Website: lowes
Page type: customer-info-address
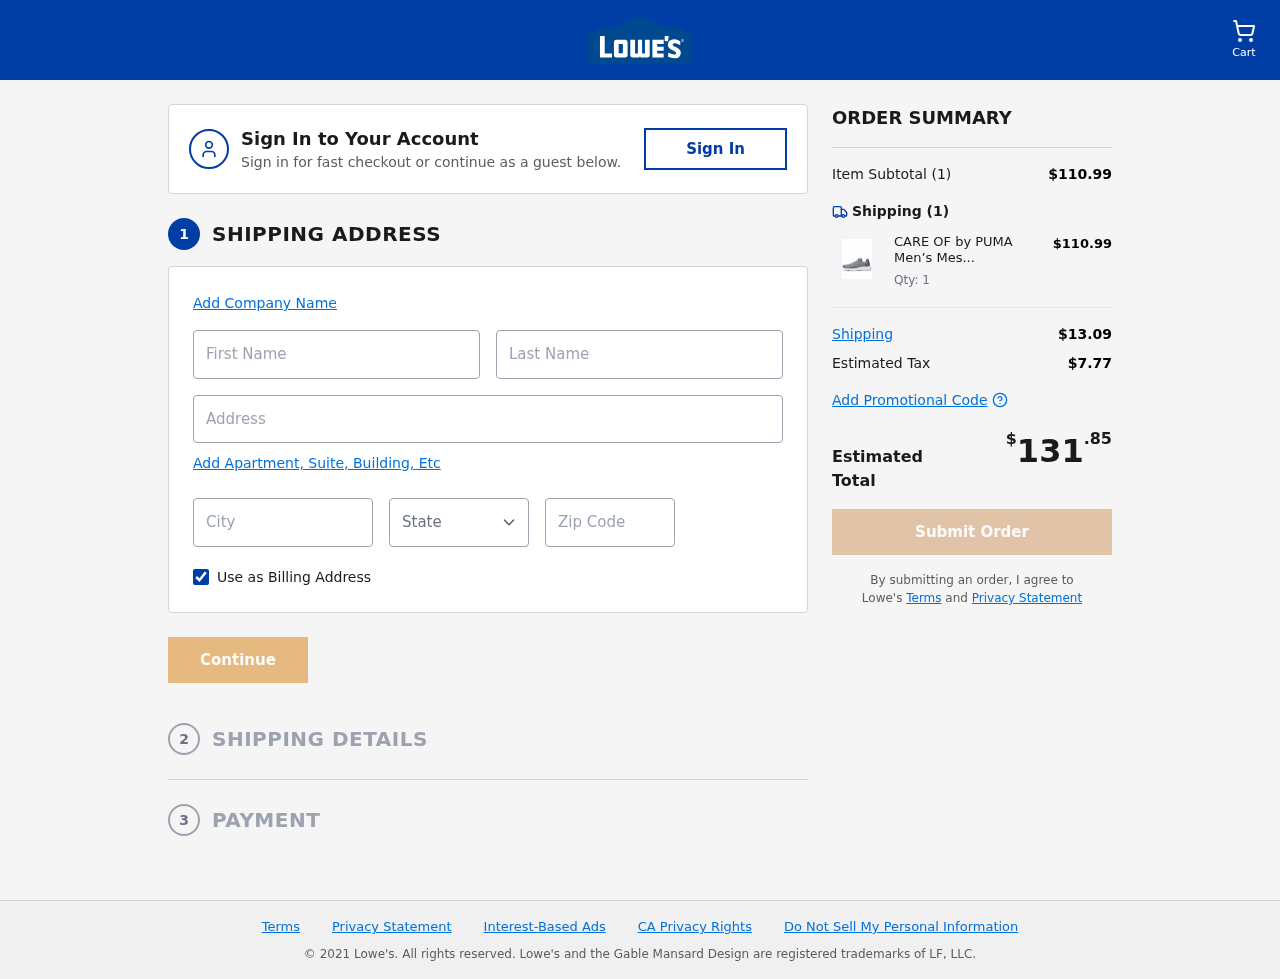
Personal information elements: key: PII_CITY
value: Jenniferburgh
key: PII_FIRSTNAME
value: Kevin
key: PII_LASTNAME
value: Jordan
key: PII_POSTCODE
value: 24430
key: PII_STATE_ABBR
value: WI
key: PII_STREET
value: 3352 Brown Rue
Product elements: key: PRODUCT1_NAME
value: CARE OF by PUMA Men’s Mesh Low-Top Trainers, Grey, US 11
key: PRODUCT1_PRICE
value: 110.99
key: PRODUCT1_QUANTITY
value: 1
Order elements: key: ORDER_NUM_ITEMS
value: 1
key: ORDER_SUBTOTAL
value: $110.99
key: ORDER_NUM_ITEMS2
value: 1
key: ORDER_SHIPPING_COST
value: $13.09
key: ORDER_TAX
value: $7.77
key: ORDER_TOTAL
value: $131.85